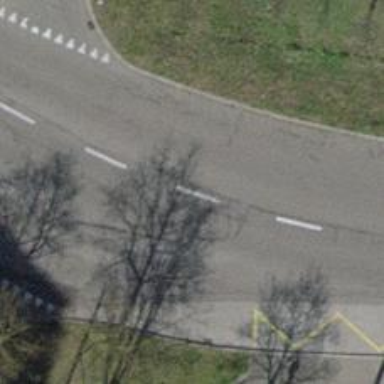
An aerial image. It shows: Asphalt road with primary link designation.